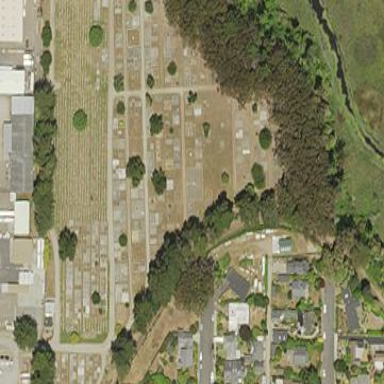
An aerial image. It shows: Cemetery.